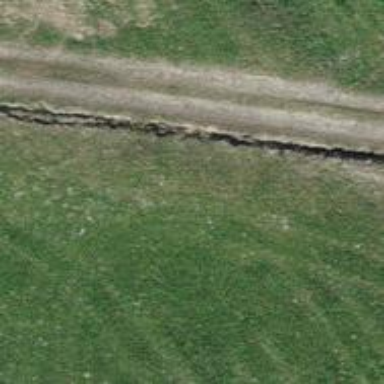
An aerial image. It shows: Ditch in the surroundings.